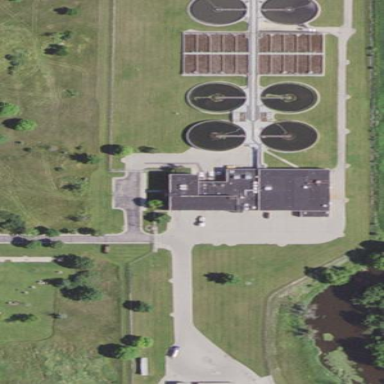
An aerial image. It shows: Wastewater plant.